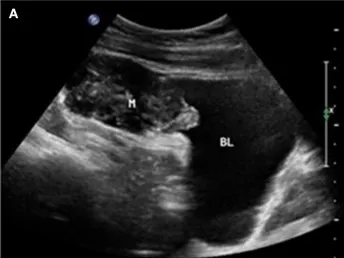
(A) Ultrasonographic image showing a solid mass above the bladder invading the bladder wall and with an irregular shape and uneven internal echogenicity.
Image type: radiology (ultrasound)